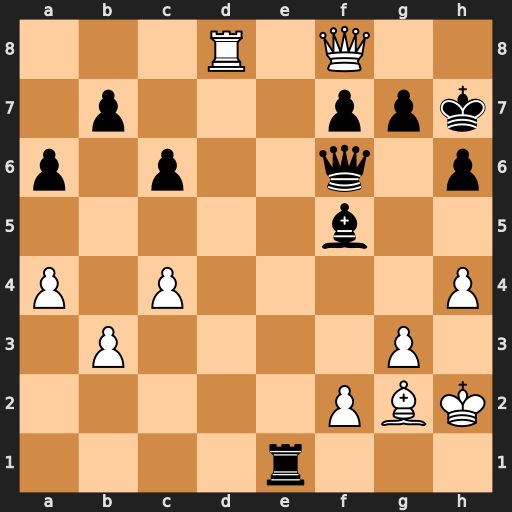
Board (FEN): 3R1Q2/1p3ppk/p1p2q1p/5b2/P1P4P/1P4P1/5PBK/4r3
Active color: w
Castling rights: -
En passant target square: -
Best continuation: h5 Qxd8 Qxd8